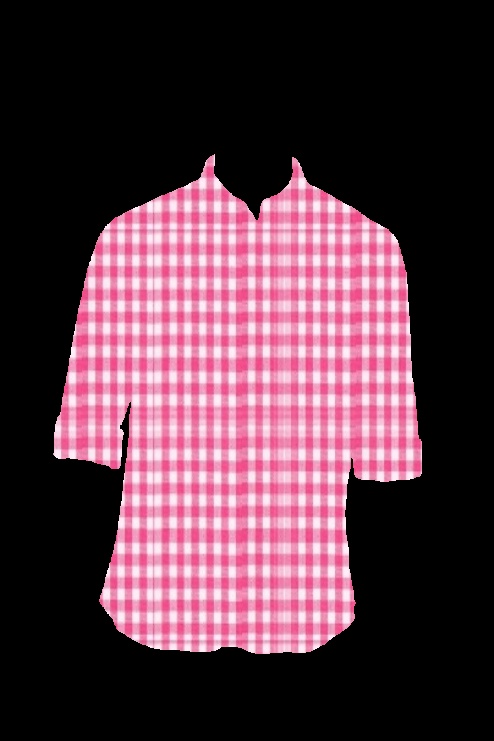
pink gingham tee